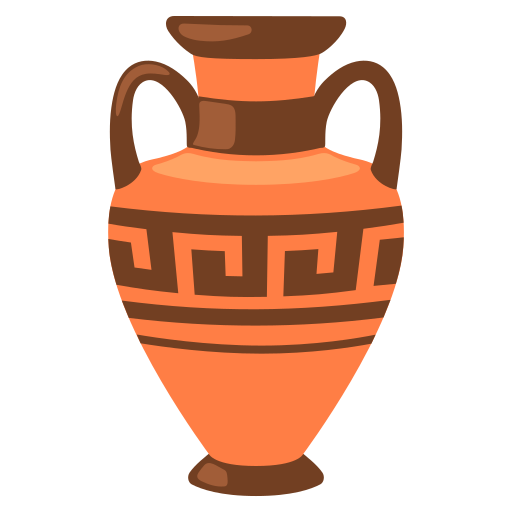
Emoji: 🏺